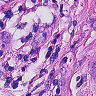
Metastatic tissue present: yes